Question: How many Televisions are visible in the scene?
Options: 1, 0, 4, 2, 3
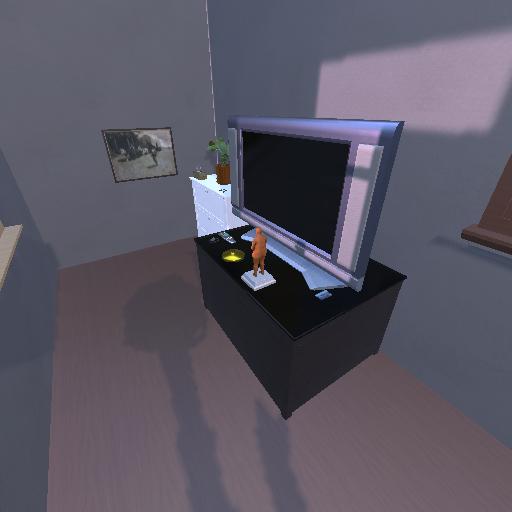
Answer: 1